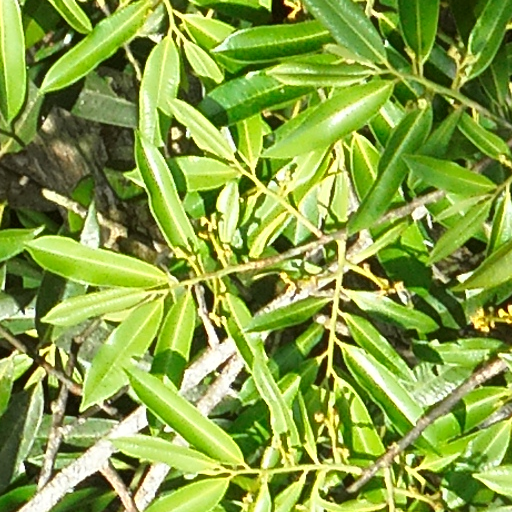
Species: Virola fosteri
GBIF accepted scientific name: Virola fosteri
Crown area (m\u00b2): 211.337